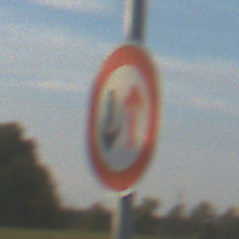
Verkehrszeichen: VorrangDesGegenverkehrs
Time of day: SunriseSunset
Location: Outdoor (Nature)
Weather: PartlyCloudy
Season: NotSpecified
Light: Natural